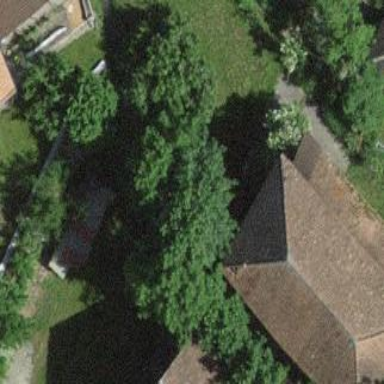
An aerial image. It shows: Barn.